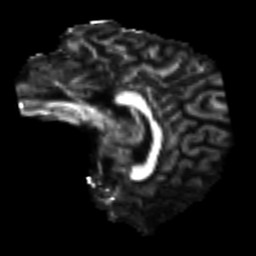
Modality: FA
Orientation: sagittal
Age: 29
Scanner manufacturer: siemens
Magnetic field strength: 3 T
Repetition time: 4.52 s
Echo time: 0.084 s